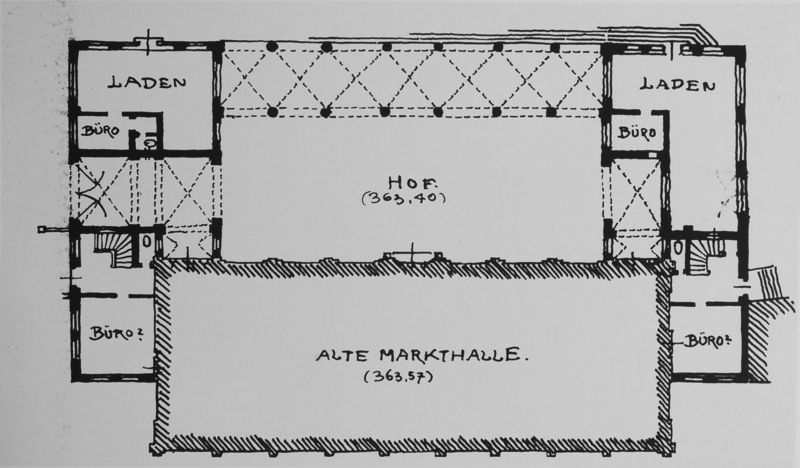
Titel: Grundriss zum Projekt Markthalle Remscheid, Theodor-Heuss-Platz
Künstler: Theodor Fischer
Standort: München
Institution: Architektursammlung der Technischen Universität
Schlagwörter: feder, weiß, fenster, grau, paris, pfeiler, raum, schwarz, skizze, säulen, tür, zeichnung, zimmer, anlage, gebäude, haus, masse, alt, wand, alte, architektur, handel, deutschland, schrift, fassade, geschäft, italien, türen, fläche, mauer, linien, hof, türe, laden, läden, markt, pilaster, treppe, treppen, essen, wohnung, symmetrie, zahlen, deutsch, durchgang, stufen, geschlossen, striche, tor, galerie, halle, wände, eingang, eingänge, gang, tusche, arkade, innenhof, loggia, berlin, gewölbe, offen, rechteck, münchen, linie, kreuzung, schnitt, schwarz-weiss, schraffur, einkaufen, schraffiert, räume, entwurf, schema, arkaden, neu, ecken, diagonal, geometrisch, toilette, karte, kreuze, eiß, kreuzgewölbe, kreuzgratgewölbe, mauern, portikus, konstruktion, plan, büro, schraffierung, gezeichnet, lade, basilika, grundriss, federzeichnung, kreuzgang, architekturzeichnung, bauplan, architekt, wandelhalle, erdgeschoss, lageplan, komplex, gebäudeplan, architekur, berechnung, abmessungen, wandelgang, markthalle, blaupause, planung, gestrichelt, cortile, geschäftshaus, technische zeichnung, büros, wohnanlage, windfang, alte markhalle, alte markthalle, büro?, fragezeichen, geebäude, geschachtelt, gewerbe, gewerbebau, gewölbegang, industrieräume, luschiger mitspieler!!, markz, neunutzung, quadratmeter, sala terrena, schaffur, scharz/weiß, schemazeichnung, windfanf, schneller, einang, büroräume, ladenhaus, 363.57, schwarz weiß zeichnung, einkaufshalle